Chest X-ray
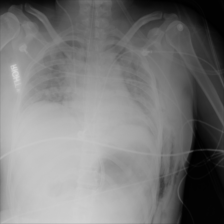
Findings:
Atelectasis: positive
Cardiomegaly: negative
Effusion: negative
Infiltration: negative
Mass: negative
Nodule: negative
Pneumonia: negative
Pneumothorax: negative
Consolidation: negative
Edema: negative
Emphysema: negative
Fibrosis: negative
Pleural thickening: negative
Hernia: negative